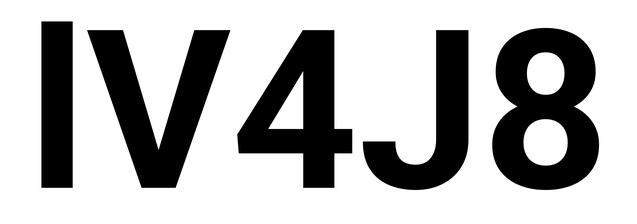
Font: Roboto_Bold